Field crop: maize
Growth stage: 2
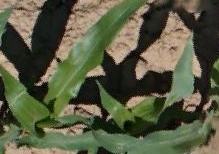
Species: maize